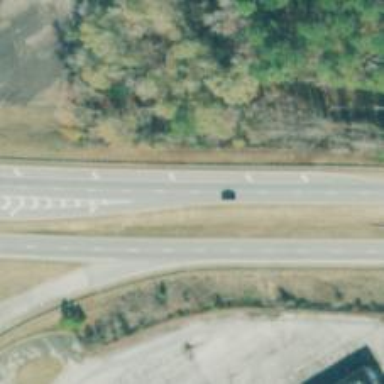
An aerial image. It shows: Trunk highway.